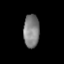
Tissue: lung
Cell type: T cells
Senescence score: 0.1819
Nuclear area (px): 515
Mean DAPI intensity: 128.883